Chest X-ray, AP view. Patient: 59 years old, sex M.
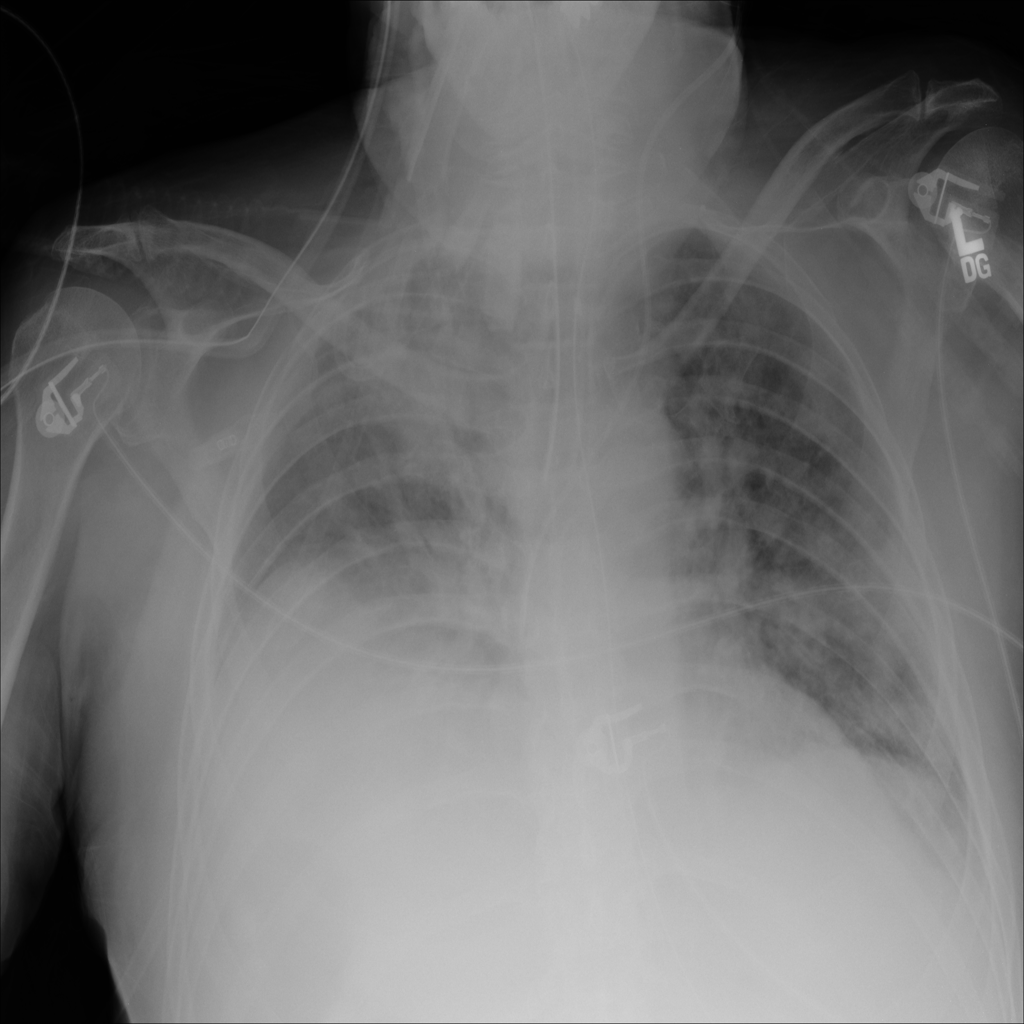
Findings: Infiltration